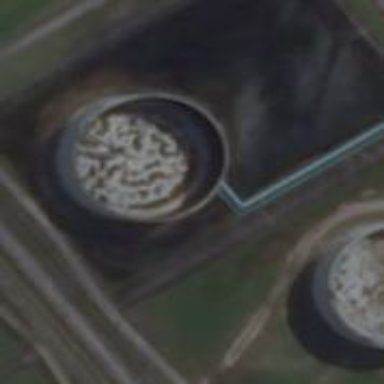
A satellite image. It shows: Storage tank with man-made structure.